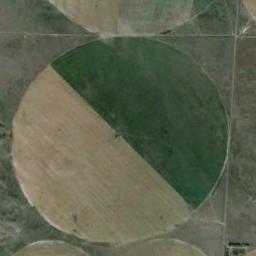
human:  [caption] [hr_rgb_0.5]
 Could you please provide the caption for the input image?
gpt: There is a half green circle farmland in the bare land .

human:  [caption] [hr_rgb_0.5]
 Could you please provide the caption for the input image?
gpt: A green-khaki circular farmland is on the ground .

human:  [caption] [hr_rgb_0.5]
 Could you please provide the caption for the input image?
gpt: A piece of green and ochre circular farmland .

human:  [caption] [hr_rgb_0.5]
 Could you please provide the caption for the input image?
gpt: Different areas insulate the circular farmland .

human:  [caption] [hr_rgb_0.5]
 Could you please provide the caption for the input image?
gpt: Half of the circular farmlands is green .